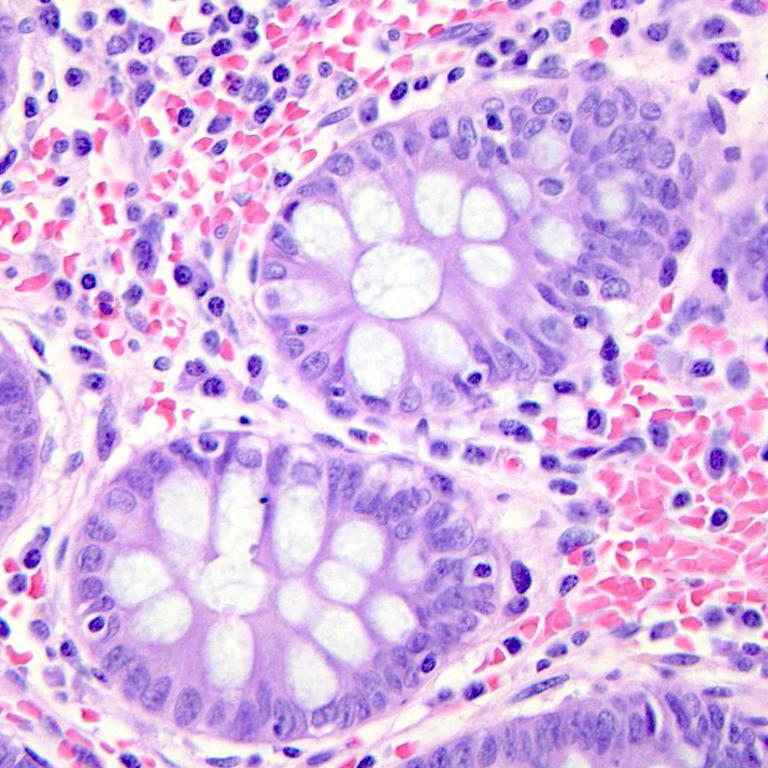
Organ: colon
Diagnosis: benign